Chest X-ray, PA view. Patient: 49 years old, sex M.
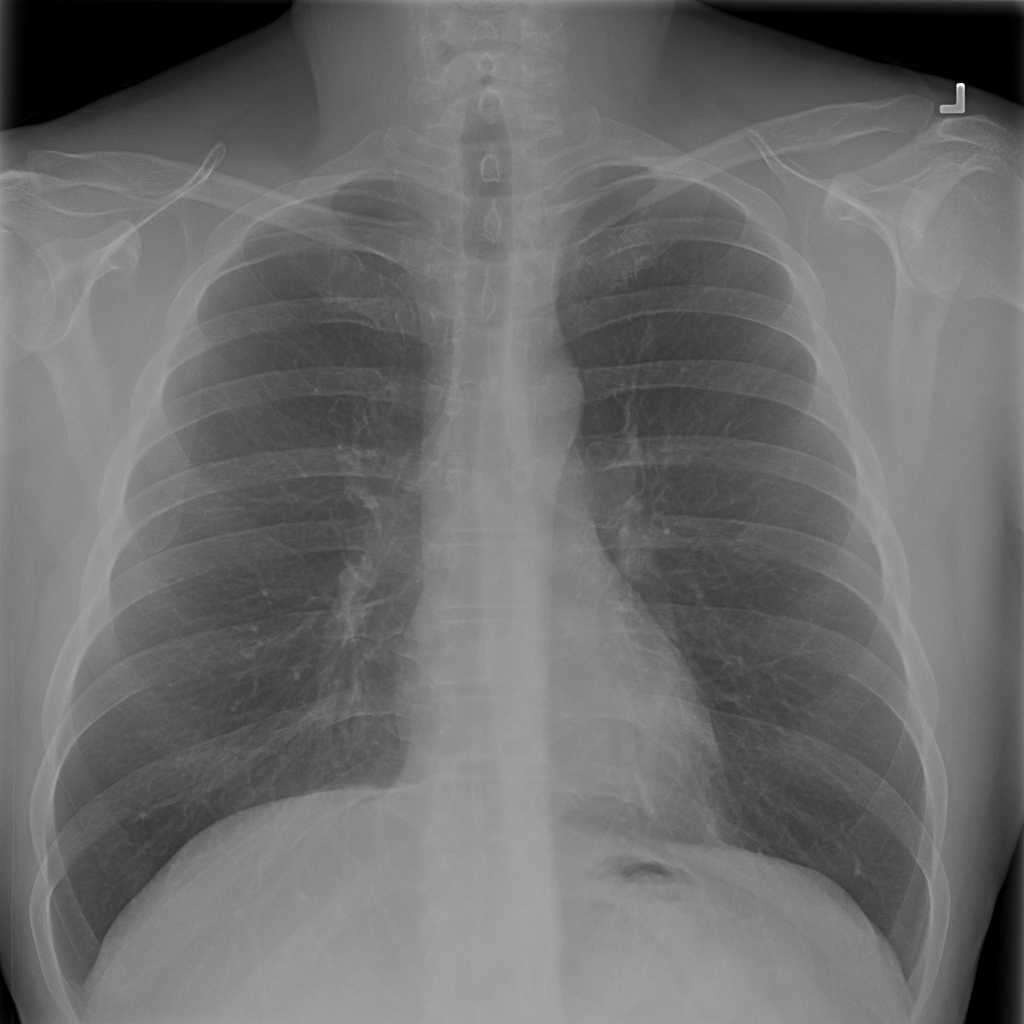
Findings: No Finding